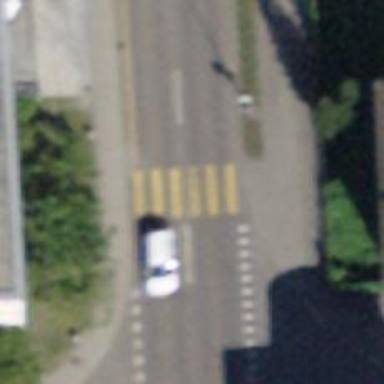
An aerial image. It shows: Marked crossing with zebra stripes on the road.